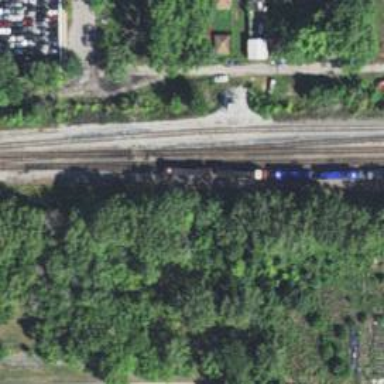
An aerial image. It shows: Railway track.